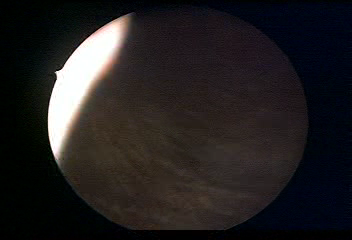
Modality: WLC
Class: Normal mucosa
Bladder cancer association: No